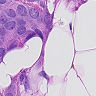
Metastatic tissue present: yes